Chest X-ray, PA view. Patient: 37 years old, sex F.
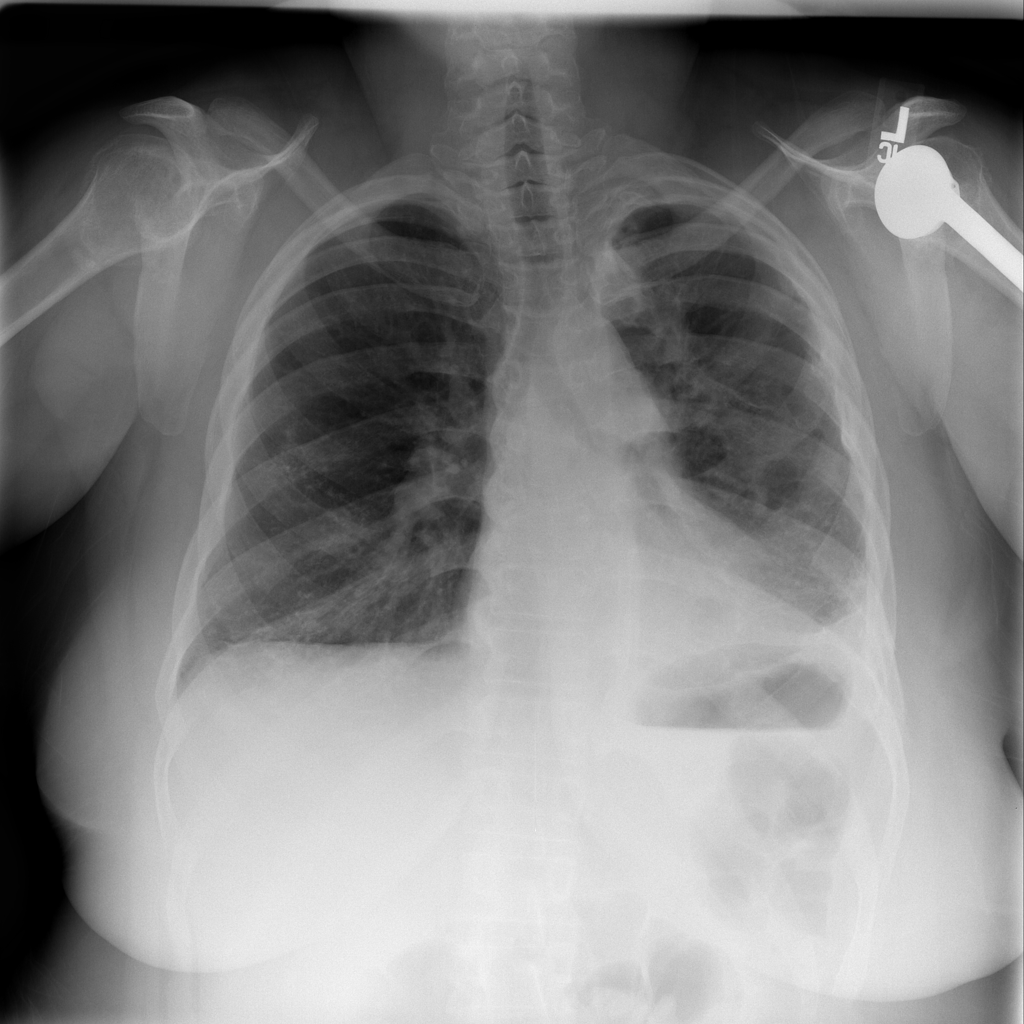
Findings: No Finding